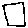
Label: square